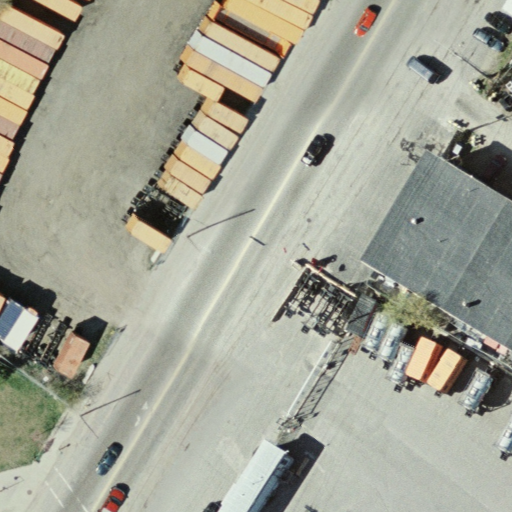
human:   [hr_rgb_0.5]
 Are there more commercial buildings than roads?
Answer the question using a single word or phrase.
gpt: no

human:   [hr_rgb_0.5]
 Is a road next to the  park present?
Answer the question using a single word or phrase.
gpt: yes

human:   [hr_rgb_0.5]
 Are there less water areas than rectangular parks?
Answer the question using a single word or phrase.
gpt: yes

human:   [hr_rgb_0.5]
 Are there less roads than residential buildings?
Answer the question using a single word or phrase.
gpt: no

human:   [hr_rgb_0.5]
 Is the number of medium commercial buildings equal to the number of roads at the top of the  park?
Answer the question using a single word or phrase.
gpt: no

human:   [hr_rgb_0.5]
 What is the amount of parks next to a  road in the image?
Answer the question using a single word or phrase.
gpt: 1

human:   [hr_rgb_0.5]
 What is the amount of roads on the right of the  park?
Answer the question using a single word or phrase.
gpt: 3

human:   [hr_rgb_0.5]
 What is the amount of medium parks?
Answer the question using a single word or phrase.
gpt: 0

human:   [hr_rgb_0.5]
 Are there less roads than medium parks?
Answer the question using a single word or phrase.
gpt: no

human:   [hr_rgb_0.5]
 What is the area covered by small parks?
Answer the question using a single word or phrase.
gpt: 0m2

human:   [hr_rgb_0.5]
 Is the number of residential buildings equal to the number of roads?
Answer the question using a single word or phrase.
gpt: no

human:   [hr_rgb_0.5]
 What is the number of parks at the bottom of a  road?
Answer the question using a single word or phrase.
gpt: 1

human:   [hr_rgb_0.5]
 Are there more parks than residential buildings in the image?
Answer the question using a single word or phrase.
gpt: yes

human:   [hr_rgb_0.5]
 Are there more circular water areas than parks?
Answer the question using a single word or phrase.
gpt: no

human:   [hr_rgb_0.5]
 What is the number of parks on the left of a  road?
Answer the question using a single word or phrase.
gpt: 1

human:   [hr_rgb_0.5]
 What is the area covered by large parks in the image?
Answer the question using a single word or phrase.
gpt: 2578m2

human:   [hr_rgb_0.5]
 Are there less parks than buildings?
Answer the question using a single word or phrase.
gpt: no

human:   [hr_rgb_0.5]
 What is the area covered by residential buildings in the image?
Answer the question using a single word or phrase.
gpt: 0m2

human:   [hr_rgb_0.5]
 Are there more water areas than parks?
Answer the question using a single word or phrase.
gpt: no

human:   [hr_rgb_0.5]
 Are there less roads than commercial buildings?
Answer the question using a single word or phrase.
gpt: no

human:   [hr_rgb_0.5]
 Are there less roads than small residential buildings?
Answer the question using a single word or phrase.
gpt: no

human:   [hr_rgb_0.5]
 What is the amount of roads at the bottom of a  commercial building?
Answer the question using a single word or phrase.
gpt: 0

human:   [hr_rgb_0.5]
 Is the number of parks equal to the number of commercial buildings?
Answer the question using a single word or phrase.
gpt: no

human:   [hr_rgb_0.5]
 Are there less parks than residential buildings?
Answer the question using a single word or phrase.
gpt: no

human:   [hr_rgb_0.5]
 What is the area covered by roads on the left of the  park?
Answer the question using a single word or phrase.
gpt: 0m2

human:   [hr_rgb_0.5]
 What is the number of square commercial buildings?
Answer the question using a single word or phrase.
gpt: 0

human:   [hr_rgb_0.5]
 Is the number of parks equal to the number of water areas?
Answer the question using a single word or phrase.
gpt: no

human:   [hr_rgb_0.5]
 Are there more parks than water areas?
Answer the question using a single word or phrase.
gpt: yes

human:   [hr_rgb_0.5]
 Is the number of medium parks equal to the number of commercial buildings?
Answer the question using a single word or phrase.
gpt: yes

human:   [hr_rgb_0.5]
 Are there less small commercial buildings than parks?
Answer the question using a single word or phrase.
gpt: yes

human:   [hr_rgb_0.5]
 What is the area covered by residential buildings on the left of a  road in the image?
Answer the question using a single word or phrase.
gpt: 0m2

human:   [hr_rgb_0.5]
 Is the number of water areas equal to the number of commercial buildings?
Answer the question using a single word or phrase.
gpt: yes

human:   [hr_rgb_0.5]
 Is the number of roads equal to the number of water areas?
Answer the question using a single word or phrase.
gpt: no

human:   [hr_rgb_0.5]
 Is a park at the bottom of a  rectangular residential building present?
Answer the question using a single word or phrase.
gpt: no

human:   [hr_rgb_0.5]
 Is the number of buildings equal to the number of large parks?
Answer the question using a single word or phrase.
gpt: no

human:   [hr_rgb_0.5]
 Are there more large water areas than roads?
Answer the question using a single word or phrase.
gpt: no